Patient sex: F
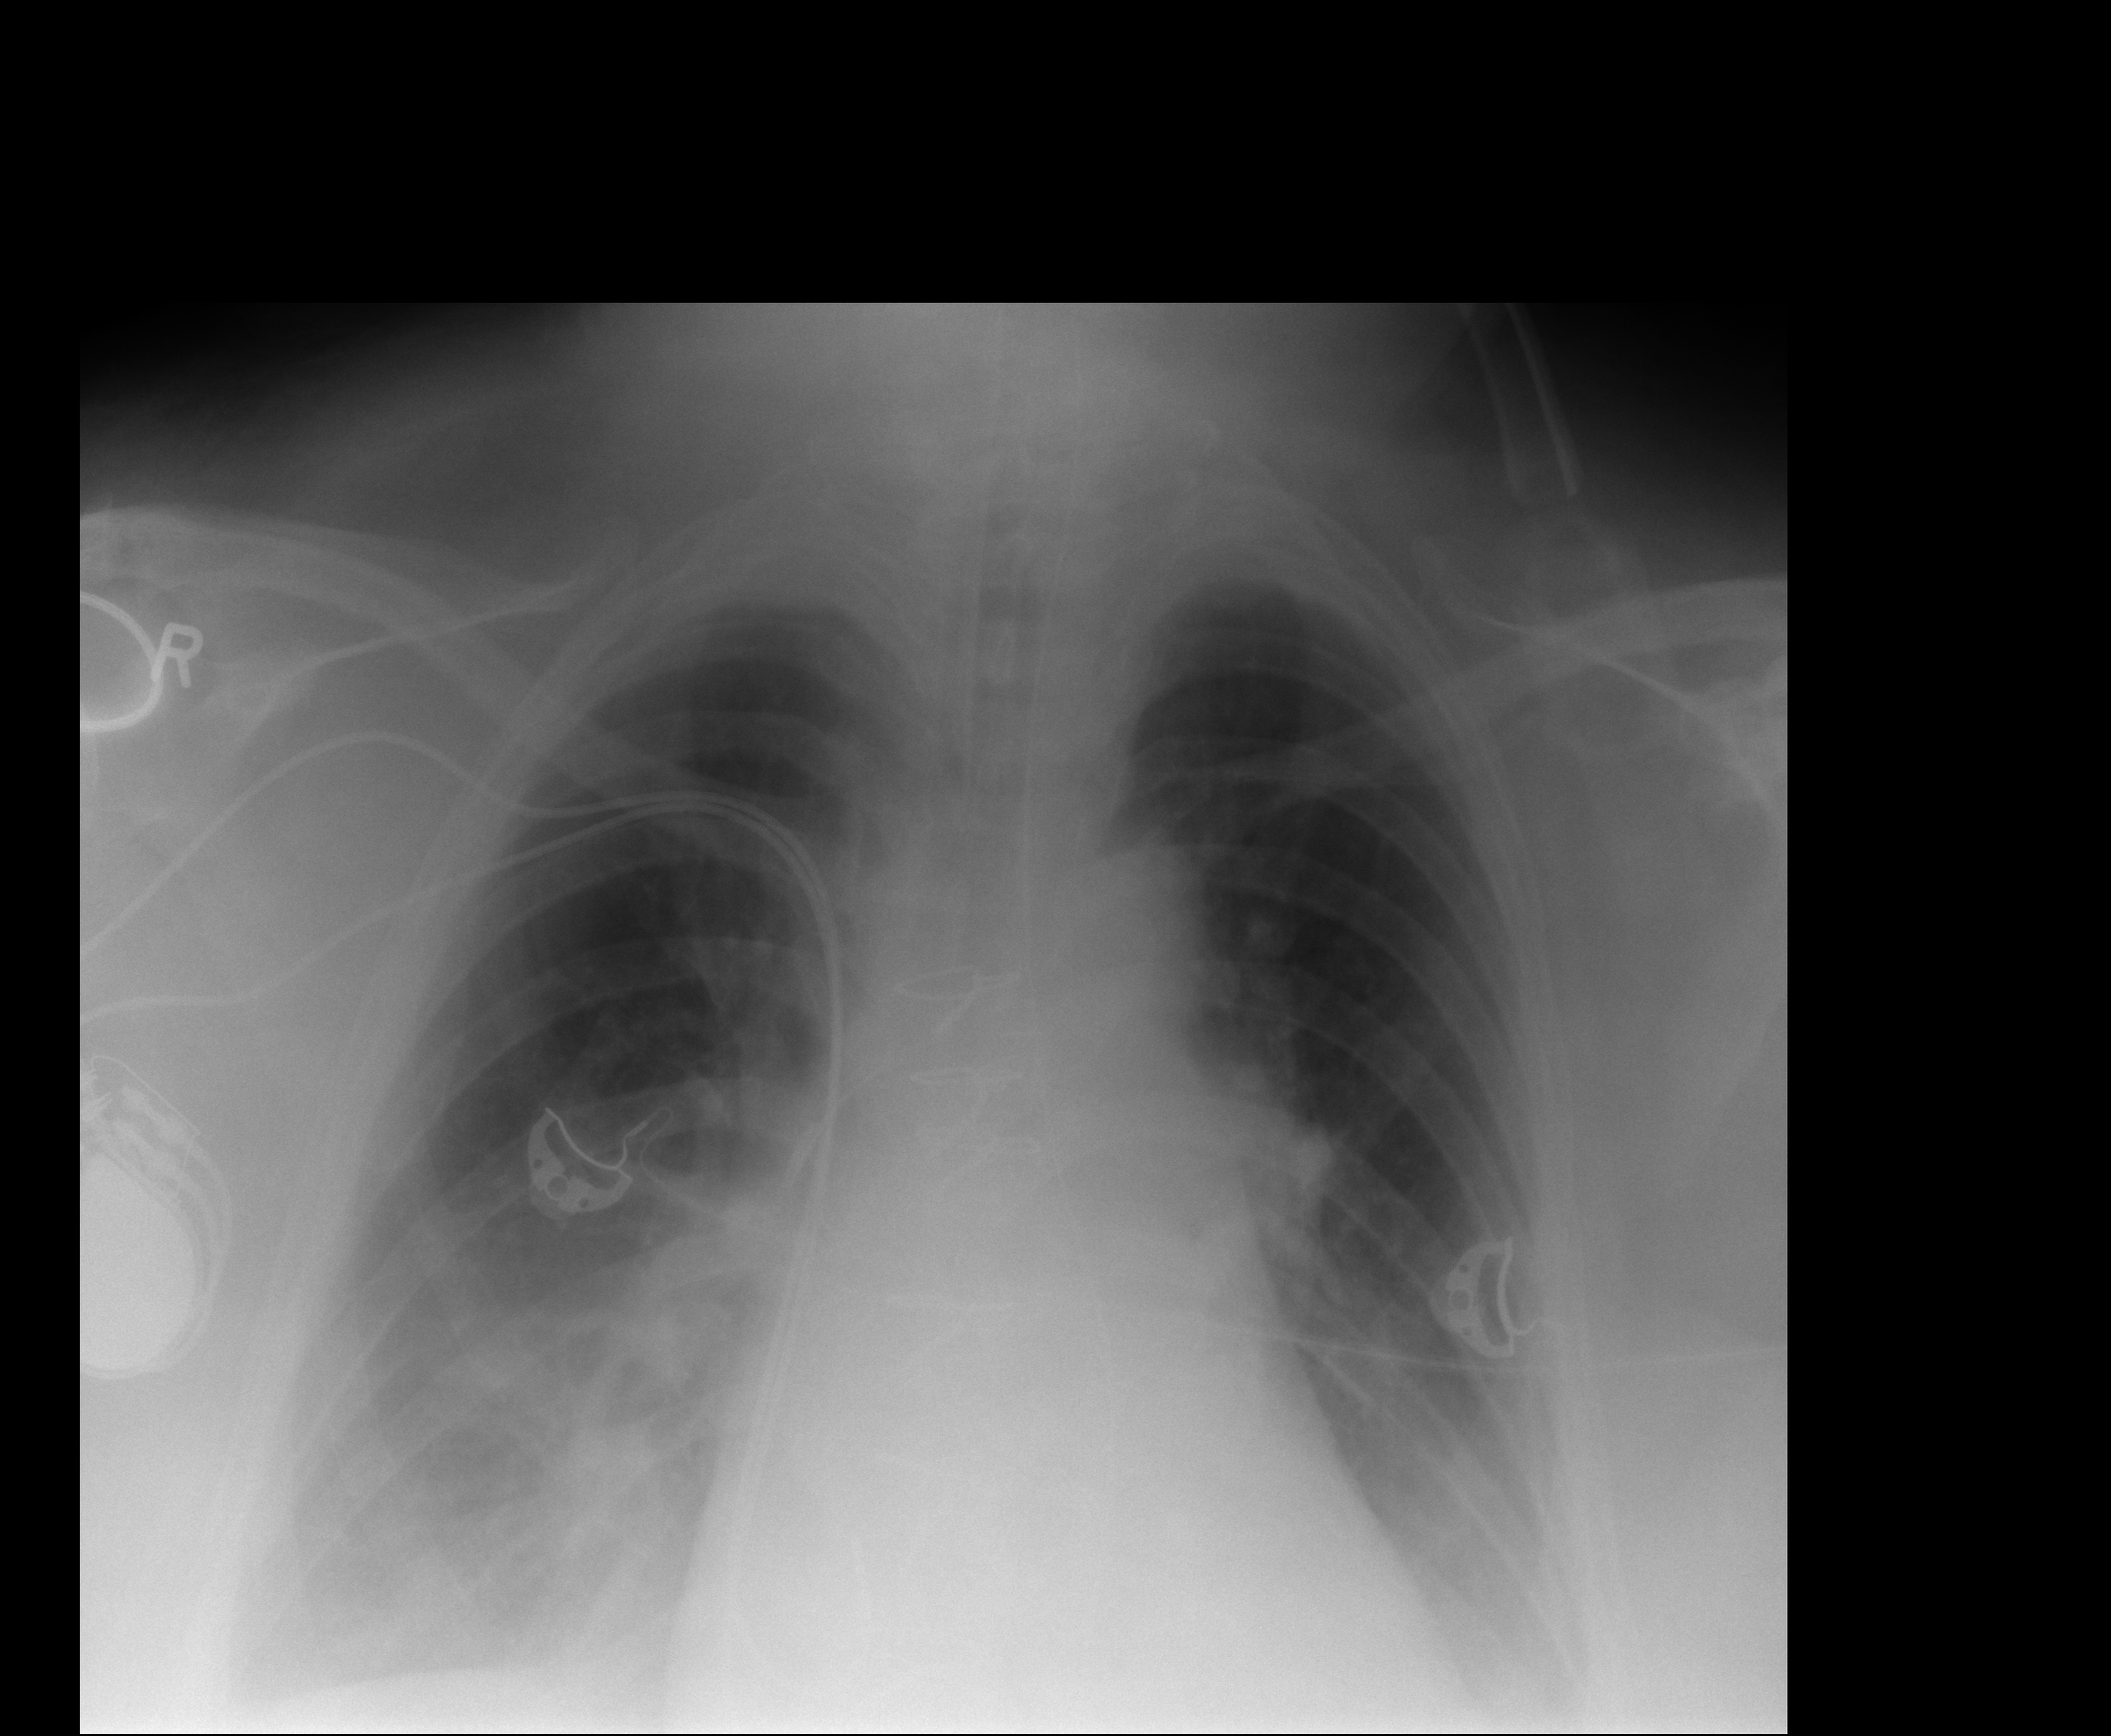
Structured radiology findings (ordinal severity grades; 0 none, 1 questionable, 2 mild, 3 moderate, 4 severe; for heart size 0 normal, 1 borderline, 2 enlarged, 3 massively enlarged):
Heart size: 2
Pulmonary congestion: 1
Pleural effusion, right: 1
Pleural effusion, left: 1
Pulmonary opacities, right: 1
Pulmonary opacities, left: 0
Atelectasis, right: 2
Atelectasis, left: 2